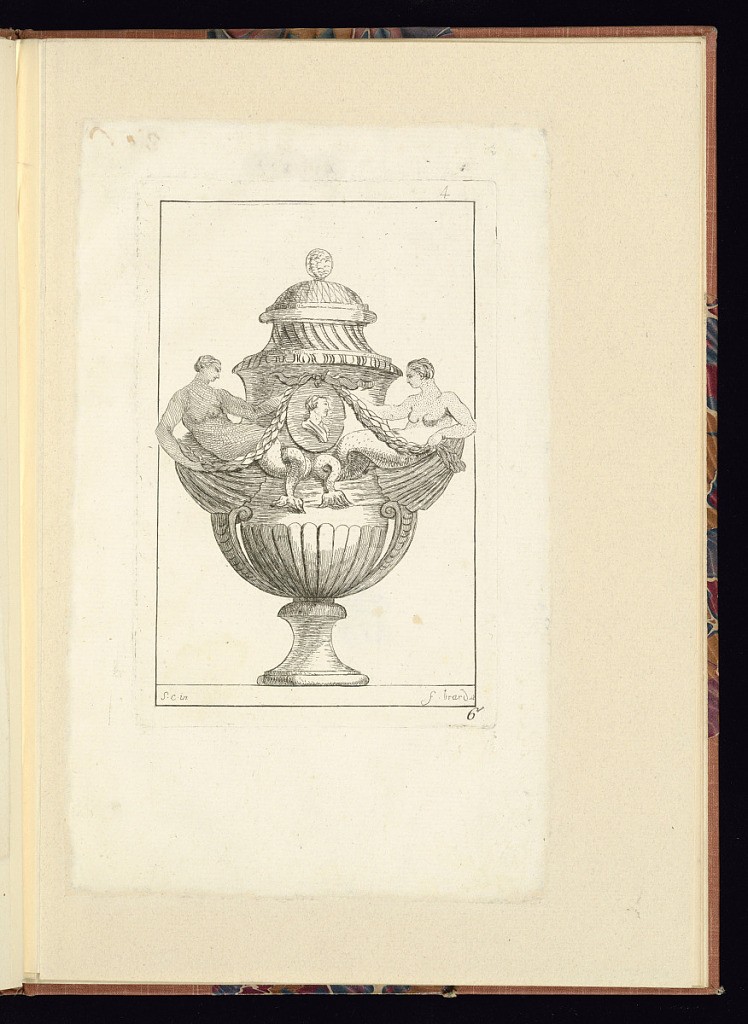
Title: Ornamental Vase Design
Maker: Louis Doré, French, active 18th century
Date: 1750-1800
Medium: Etching on laid paper
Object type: Print
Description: Lidded vase design with pinecone finial and sirens reclining on either side of the shoulder of the vase. The lid of the vase has a lozenge pattern and spiraling fluting. Between the sirens is a portrait medallion, over which is draped a garland that the sirens hold on to. The vase has gadrooning at the base and a tapered foot. The plate is signed and numbered.